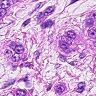
Metastatic tissue present: yes